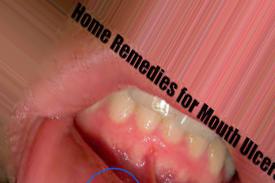
Condition: Mouth Ulcer